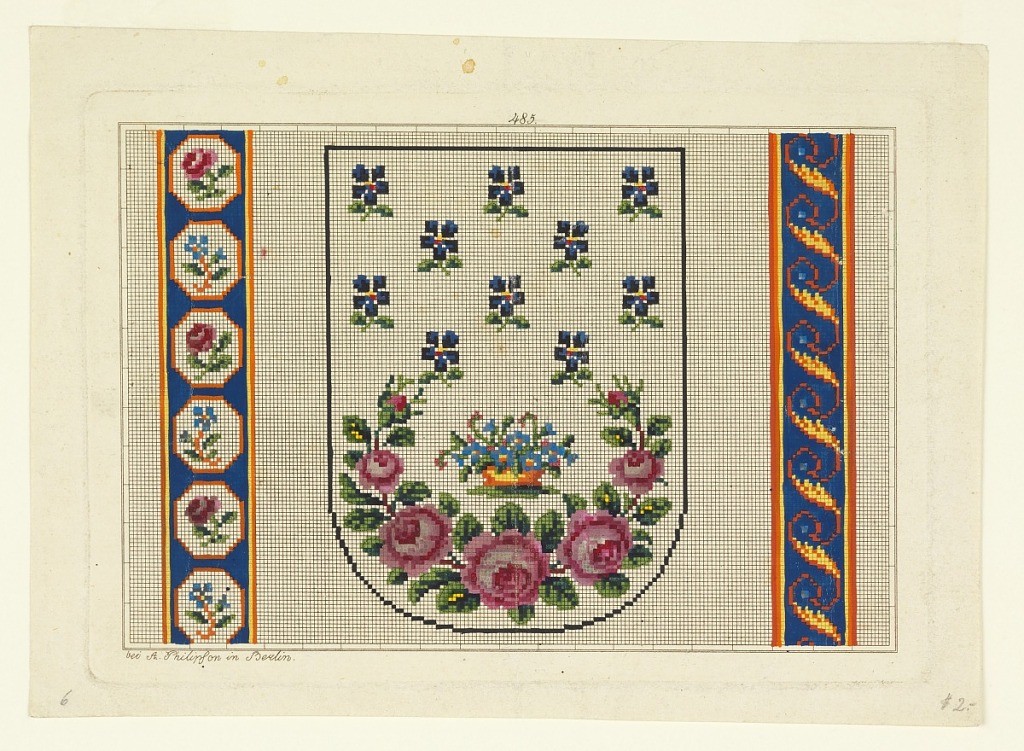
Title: Drawing
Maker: A. Philipson
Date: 19th century
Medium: Brush and gouache on pre-printed squared laid paper
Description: Central design shows a small basket of blue flowers with green leaves surrounded below by a wreath-like formation of pink blossoms in various sizes. Ten blue flowers are staggered above basket. Left side has vertical blue band decorated with alternating blue flowers and pink blossoms in hexagons; right side has vertical blue band decorated with yellow and orange connected wave-like pattern.